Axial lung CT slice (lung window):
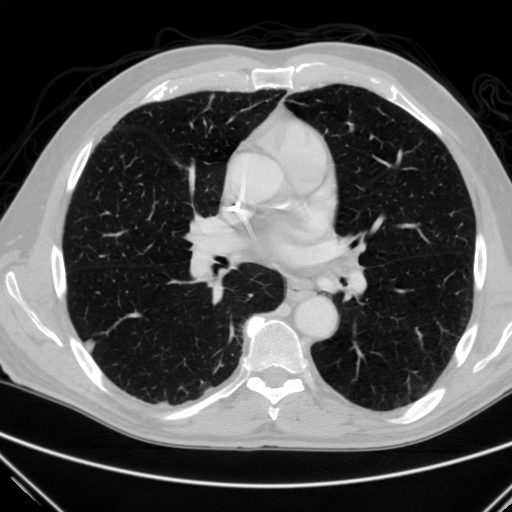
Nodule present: yes
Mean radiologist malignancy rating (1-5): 2.5